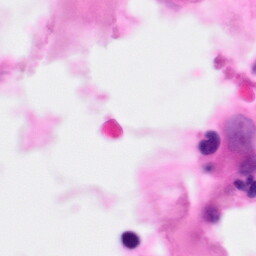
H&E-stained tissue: Pancreatic